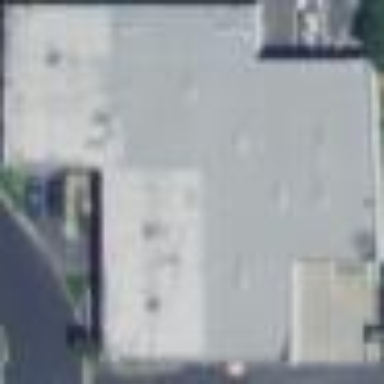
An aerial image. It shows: Warehouse.